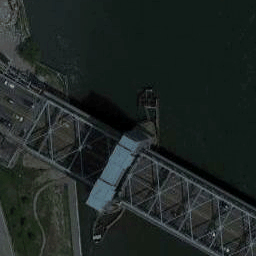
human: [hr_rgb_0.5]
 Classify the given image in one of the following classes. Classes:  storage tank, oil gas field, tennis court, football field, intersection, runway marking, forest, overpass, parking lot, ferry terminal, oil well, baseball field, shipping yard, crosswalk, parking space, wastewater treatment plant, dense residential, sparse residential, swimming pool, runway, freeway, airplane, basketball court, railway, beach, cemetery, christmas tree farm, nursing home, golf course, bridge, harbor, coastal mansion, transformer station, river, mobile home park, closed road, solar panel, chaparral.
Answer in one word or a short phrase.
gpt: bridge